Question: Please help with this error on . No oracle or Sql is installed i just simply use .
I have read lot of answers here on stackoverflow but not able to find a suitable answer.
I used Driver for connection.I have used latest updated version and also tried old version too.
'''
An error occurred while establishing the connection:
Long Message:
Listener refused the connection with the following error:
ORA-12514, TNS:listener does not currently know of service requested in connect descriptor
Details:
Type: java.sql.SQLException
Error Code: 12514
SQL State: 66000
'''

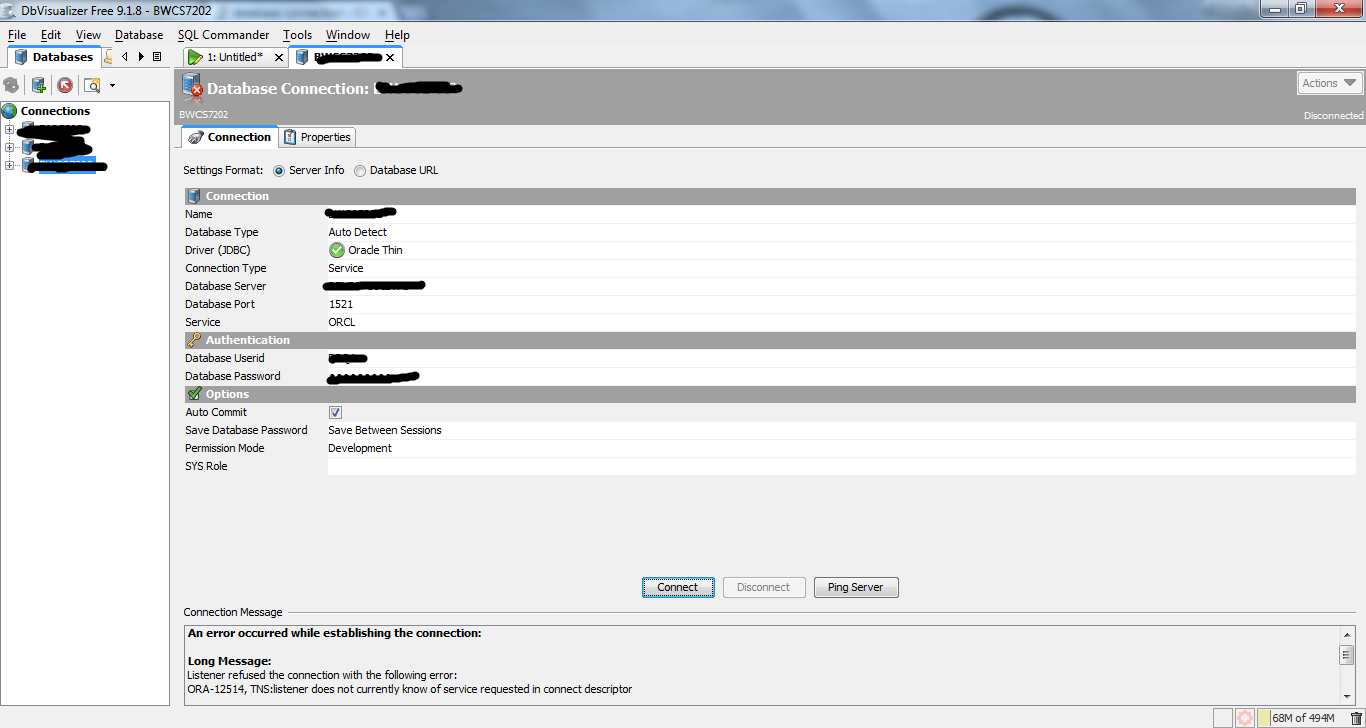
Answer: Sounds to me like the environment isn't set to the right path for oracle drivers to be found. Has this worked before? I ask because you say:
> "No oracle or Sql is installed"
Which is a little odd, in my opinion. Typically your environment must state "where to look" for db drivers.
Shot in the dark, but setting something like:
'TNS_ADMIN=/opt/oracle/instantclient_11_2' or 'TNS_ADMIN=C:\path o\oracle hin\drivers' might work.
Next suggestion is to follow this and see if setting TNS_NAMES makes a difference:
<URL>